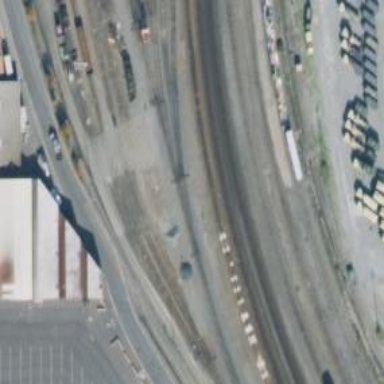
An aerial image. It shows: Railway siding with rails.